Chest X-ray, PA view. Patient: 40 years old, sex M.
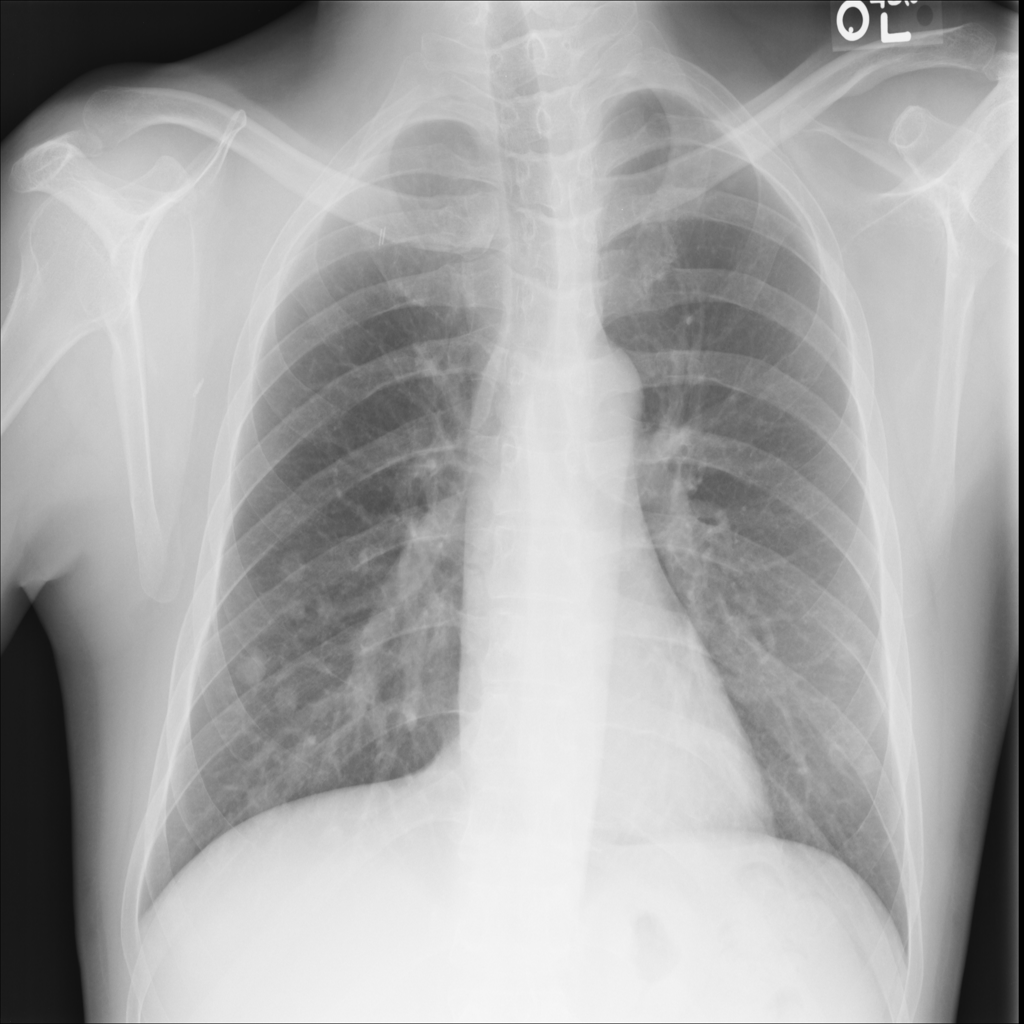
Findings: No Finding